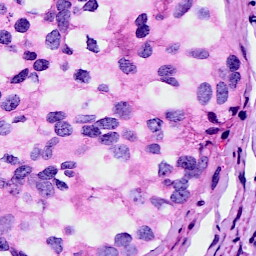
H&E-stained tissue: Breast